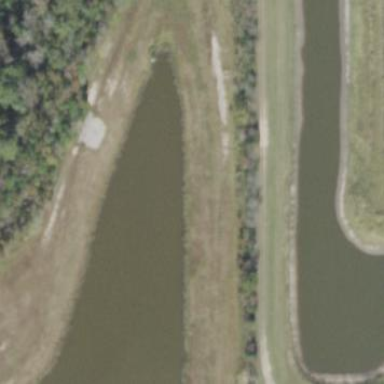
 creating natural and serene environment."